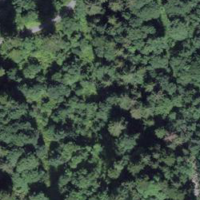
EUNIS habitat code: 43
Species observed at this site:
Aruncus dioicus
Rubus saxatilis